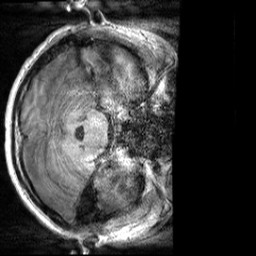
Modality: T1w
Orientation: axial
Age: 21
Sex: male
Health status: healthy
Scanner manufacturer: siemens
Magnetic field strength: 3 T
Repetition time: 2 s
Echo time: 0.00232 s